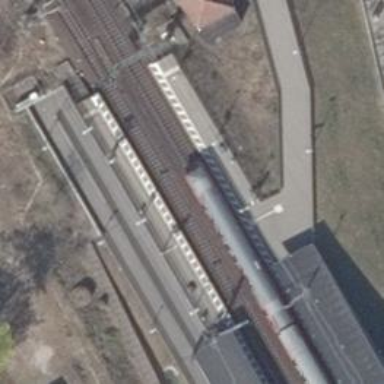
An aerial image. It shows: Platform at the railway station with shelter for public transport.